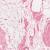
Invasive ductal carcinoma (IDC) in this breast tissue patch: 0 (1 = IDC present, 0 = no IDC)